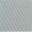
Piece: xx